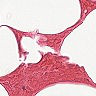
Metastatic tissue present: no